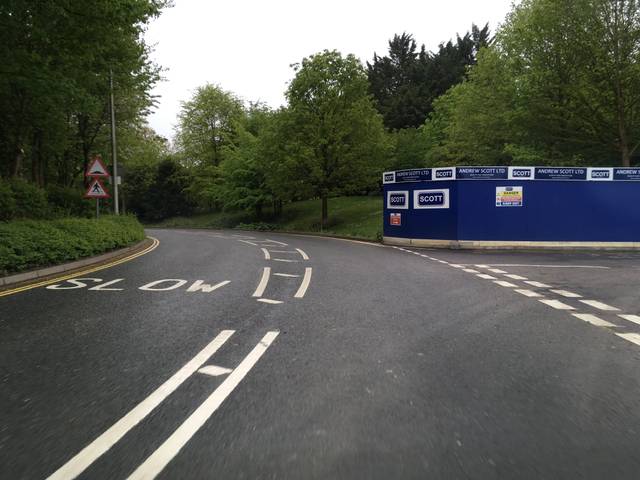
Region: United Kingdom
Coordinates: 51.378, -2.326